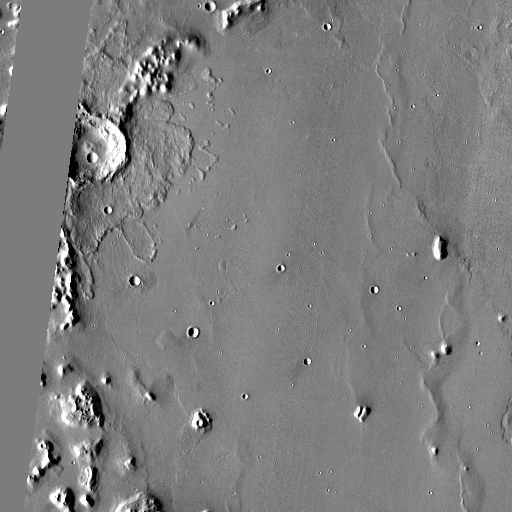
Crater classes present: Background, Other, Layered